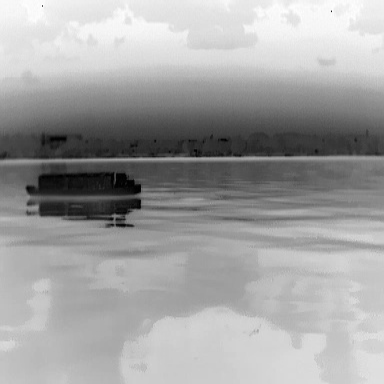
There is a fishing_boat in the infrared image.